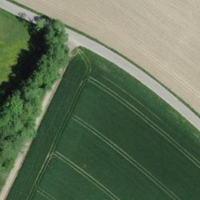
EUNIS habitat code: 52
Species observed at this site:
Gomphocerippus rufus